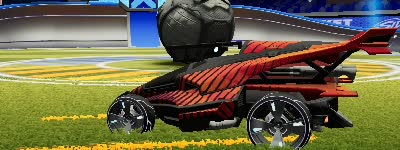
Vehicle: aftershock